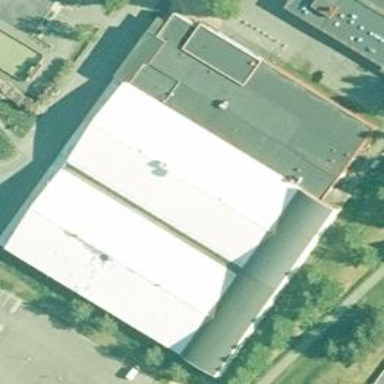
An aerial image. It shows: Sports centre building.